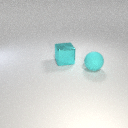
large cyan rubber sphere to the right of large cyan metal cube